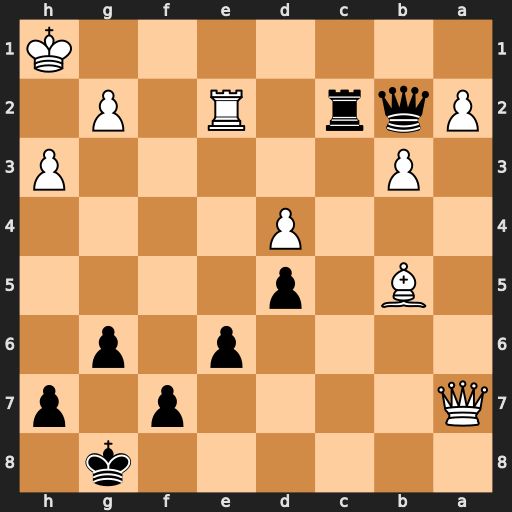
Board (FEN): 6k1/Q4p1p/4p1p1/1B1p4/3P4/1P5P/Pqr1R1P1/7K
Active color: b
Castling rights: -
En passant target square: -
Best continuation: Qc1+ Kh2 Qf4+ g3 Rxe2+ Bxe2 Qf2+ Kh1 Qe1+